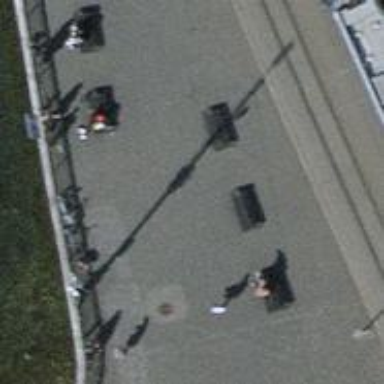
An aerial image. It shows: Black bench.